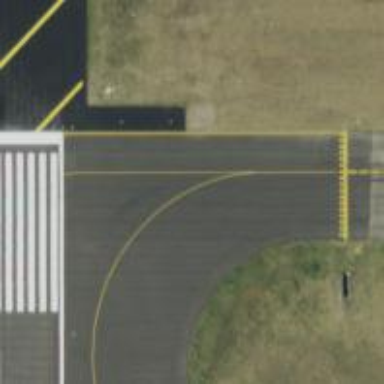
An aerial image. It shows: Image of taxiway at airport.